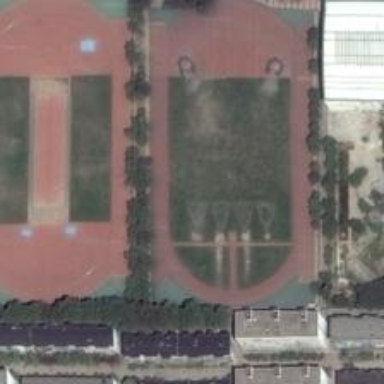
Two playgrounds stand side by side behind a row of buildings .